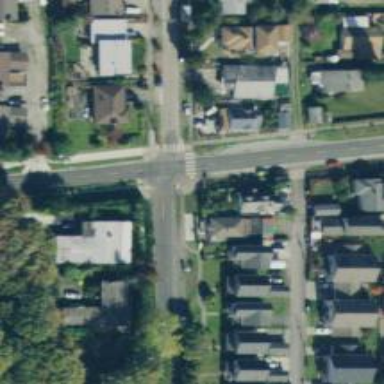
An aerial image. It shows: Controlled zebra crossing.